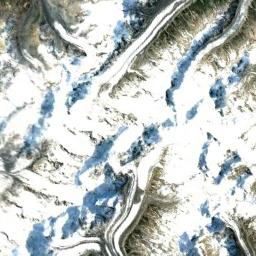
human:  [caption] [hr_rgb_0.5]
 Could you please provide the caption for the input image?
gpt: The snowberg is covered with glaciers and some U-shaped valleys are in the snowberg .

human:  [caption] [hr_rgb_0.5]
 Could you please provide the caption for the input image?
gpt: There is snow on the part of the snowberg .

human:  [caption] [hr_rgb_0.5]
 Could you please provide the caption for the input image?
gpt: The snow berg is consist of bare land and white snow .

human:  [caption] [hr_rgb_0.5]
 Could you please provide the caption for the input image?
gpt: A snow-covered mountain covered in large areas .

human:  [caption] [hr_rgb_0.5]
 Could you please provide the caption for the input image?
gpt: There are much snow and some bare land on the snowberg .